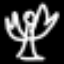
Label: angel